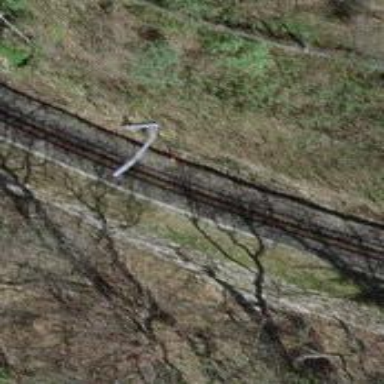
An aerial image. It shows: Narrow-gauge railway track with electrified contact line. The railway has one track.